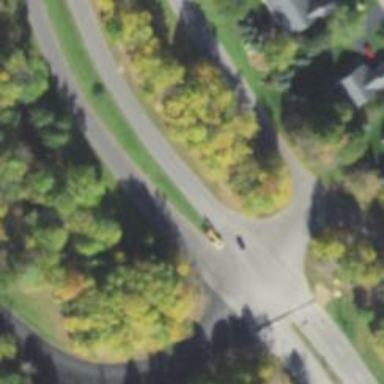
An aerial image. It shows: Secondary road.